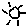
Label: sun